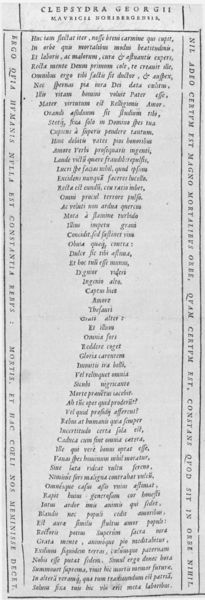
Titel: CLEPSYDRA GEORGII MAVRICII NORIBERGENSIS
Künstler: Georg Mauricius
Standort: Wolfenbüttel
Institution: Herzog August Bibliothek
Schlagwörter: weiß, dreieck, grau, schwarz, barock, lang, rahmen, kelch, blatt, schrift, bilder, papier, leere, grafik, graphik, linien, rand, schmal, dada, memento mori, buch, linie, symmetrisch, form, druck, druckgraphik, titel, schwarzweiß, text, buchstaben, überschrift, worte, schriftbild, geometrisch, gedicht, scwarz, hochkant, eieruhr, trichter, zeilen, breit, zeit, dreick, längs, anordnung, georg, latein, lateinisch, verjüngen, umschrift, vertikal, spalte, seriendruck, sätze, sanduhr, begriffe, flaschenhals, ablauf, bildgedicht, bildgesicht, bildwort, braock, dadaismus, gedichtbild, sanduhrform, wortbild, textform, sanduhrförmig, engpass, verbreitern, silben, clepsydra, satzbau